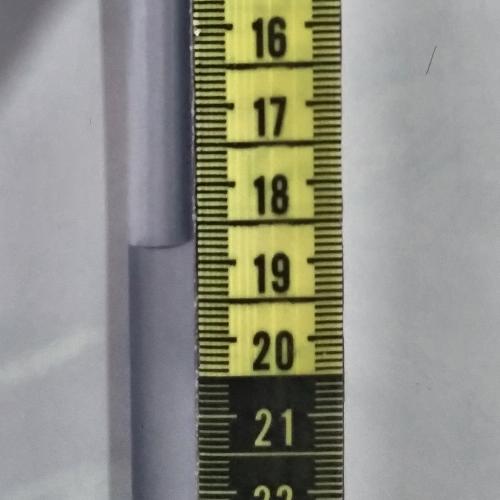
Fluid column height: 18.8 cm